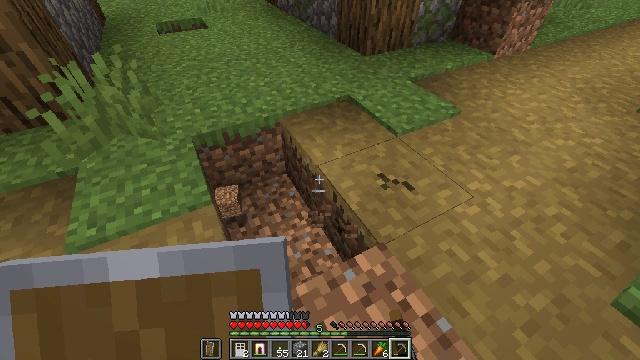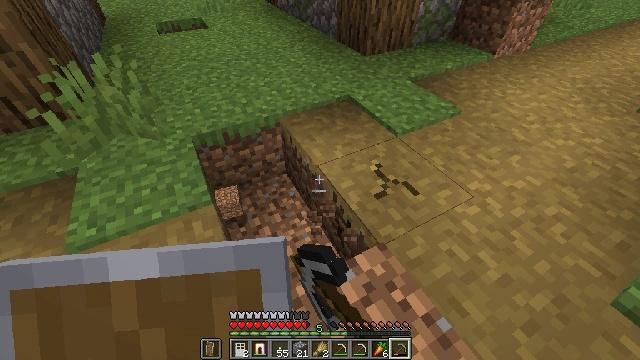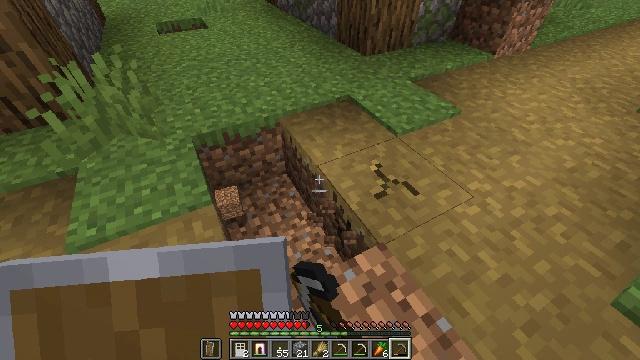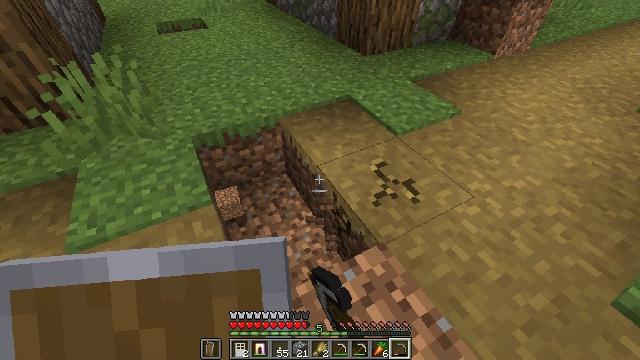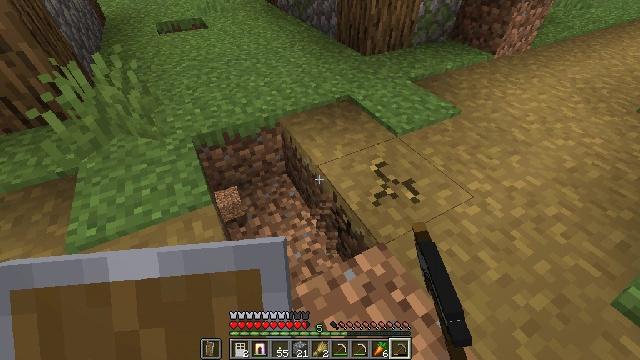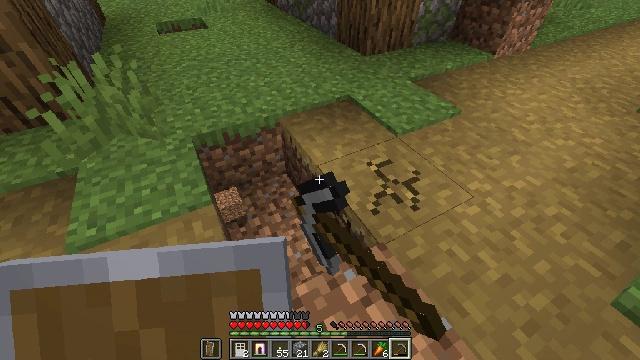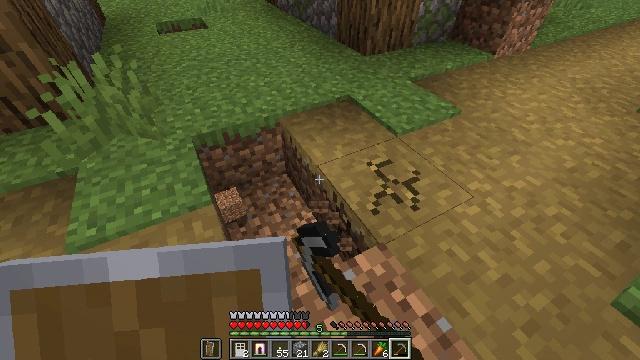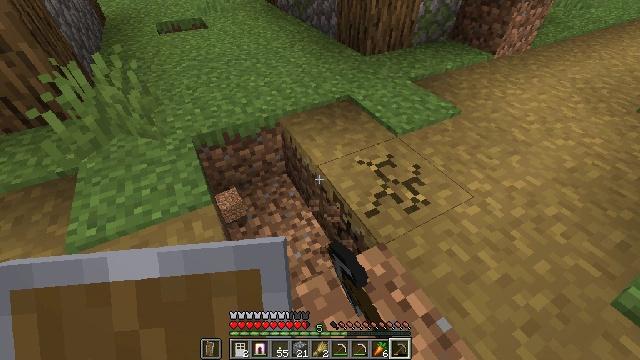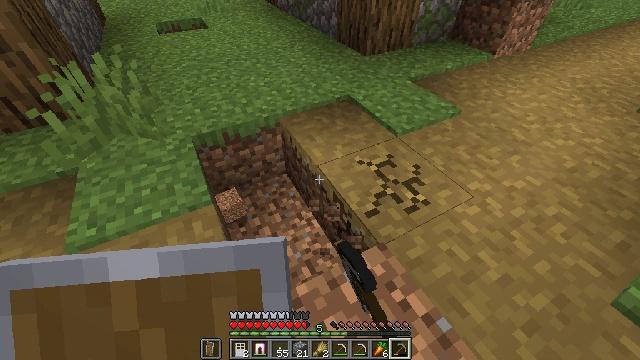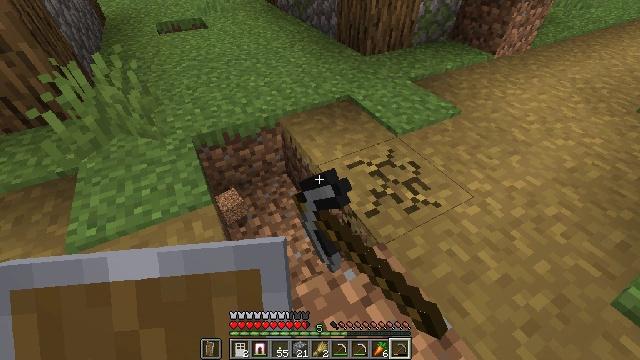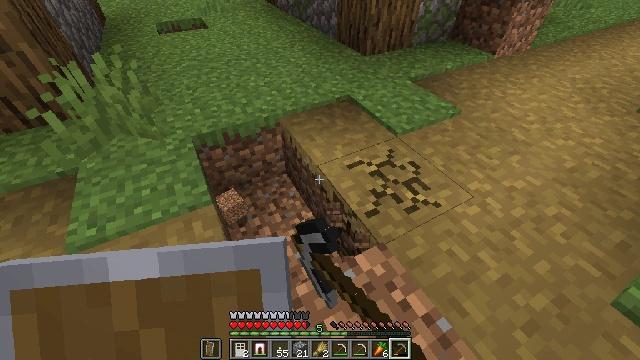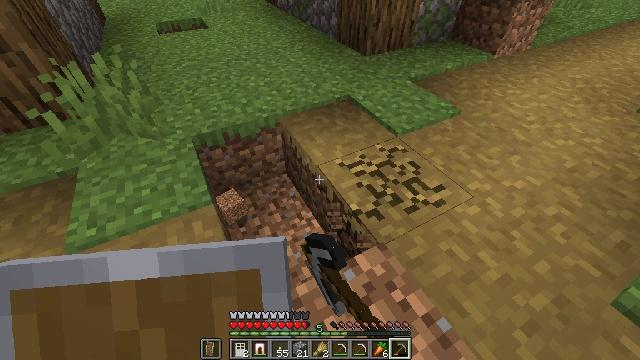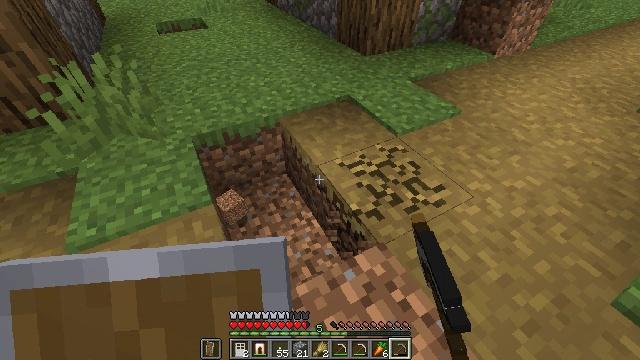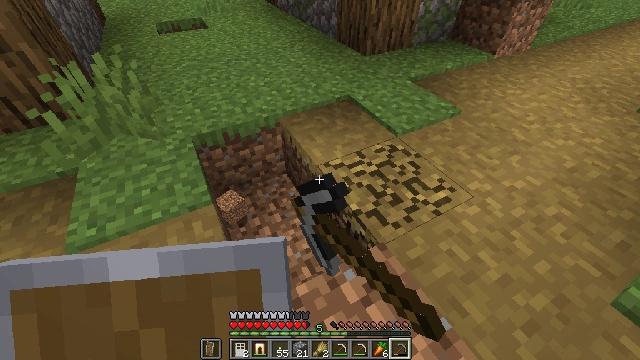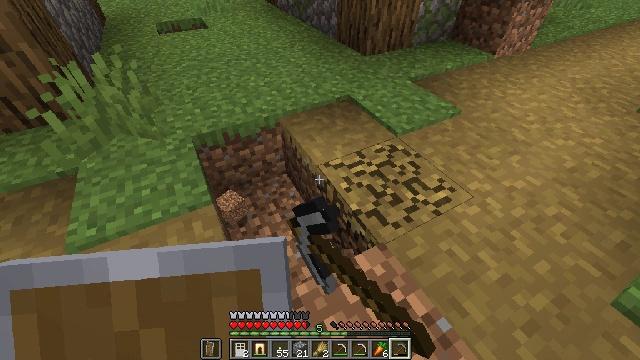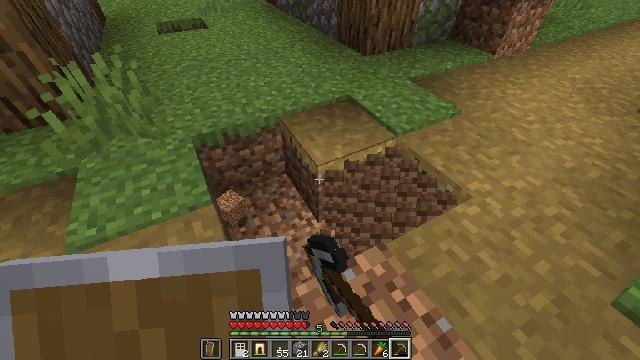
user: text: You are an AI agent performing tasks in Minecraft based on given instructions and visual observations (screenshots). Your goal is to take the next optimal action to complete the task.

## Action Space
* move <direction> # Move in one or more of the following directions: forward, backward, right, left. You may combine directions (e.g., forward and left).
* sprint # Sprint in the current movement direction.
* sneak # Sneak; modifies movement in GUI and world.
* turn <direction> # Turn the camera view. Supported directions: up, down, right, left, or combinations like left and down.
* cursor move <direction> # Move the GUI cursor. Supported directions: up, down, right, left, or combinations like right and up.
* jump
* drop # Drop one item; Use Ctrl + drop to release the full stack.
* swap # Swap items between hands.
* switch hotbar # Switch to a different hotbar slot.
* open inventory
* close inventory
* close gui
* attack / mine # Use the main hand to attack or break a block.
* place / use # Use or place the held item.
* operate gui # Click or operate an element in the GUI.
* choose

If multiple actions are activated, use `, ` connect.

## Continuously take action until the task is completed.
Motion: motion action
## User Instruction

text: Dig the grass path to transform it.
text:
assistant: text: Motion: attack / mine
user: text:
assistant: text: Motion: attack / mine
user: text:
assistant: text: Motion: attack / mine
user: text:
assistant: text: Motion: attack / mine
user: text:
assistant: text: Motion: attack / mine
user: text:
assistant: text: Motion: attack / mine
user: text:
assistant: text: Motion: attack / mine
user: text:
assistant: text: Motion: attack / mine
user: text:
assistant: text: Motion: attack / mine
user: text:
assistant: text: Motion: attack / mine
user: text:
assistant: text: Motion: attack / mine
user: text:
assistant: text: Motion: attack / mine
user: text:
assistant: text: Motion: attack / mine
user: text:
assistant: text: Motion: attack / mine
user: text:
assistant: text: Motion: attack / mine
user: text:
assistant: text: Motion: attack / mine
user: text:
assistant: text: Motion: attack / mine
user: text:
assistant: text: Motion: attack / mine
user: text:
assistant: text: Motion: attack / mine
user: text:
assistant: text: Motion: attack / mine
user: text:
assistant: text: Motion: attack / mine
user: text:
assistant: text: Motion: attack / mine
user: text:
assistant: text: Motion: attack / mine
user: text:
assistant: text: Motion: attack / mine
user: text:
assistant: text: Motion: attack / mine
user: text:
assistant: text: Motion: attack / mine
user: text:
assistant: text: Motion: attack / mine
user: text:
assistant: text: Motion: attack / mine
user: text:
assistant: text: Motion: attack / mine
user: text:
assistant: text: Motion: attack / mine